Field crop: maize
Growth stage: 2
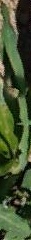
Species: maize